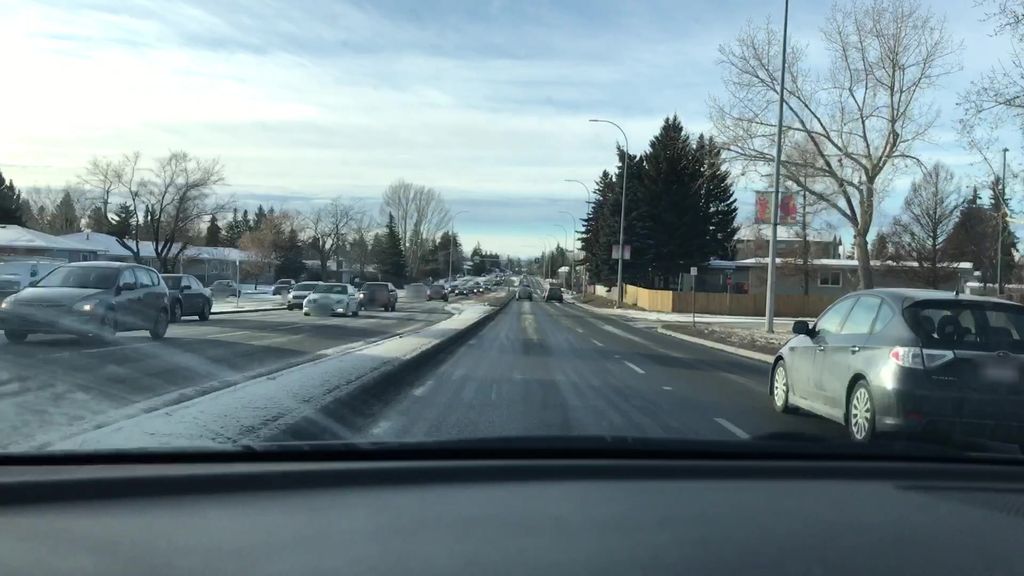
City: calgary